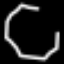
Label: octagon